Question: I am serializing objects to XML using 'System.Xml.Serialization' and this requires me to have parameterless constructors.
I am therefore trying to use Object Initialization Syntax to assign values to certain properties and then use the constructor logic to format these values as needs be before I serialize the objects to XML.
My problem is that the constructor runs before the properties are assigned their values. A simplified example is below:
'''
class Program
{
static void Main(string[] args)
{
Foo myFoo = new Foo() { HelloWorld = "Beer", HelloWorldAgain = "More beer" };
Console.WriteLine(myFoo.HelloWorld);
Console.WriteLine(myFoo.HelloWorldAgain);
Console.ReadLine();
}
}
public class Foo : Bar
{
public string HelloWorld { get; set; }
public Foo()
{
Console.WriteLine("Foo Was Initialized");
Console.WriteLine(HelloWorld);
}
}
public abstract class Bar
{
public string HelloWorldAgain { get; set; }
public Bar()
{
Console.WriteLine("Bar was initialized");
Console.WriteLine(HelloWorldAgain);
}
}
'''
This results in the following output:

As you can see the constructor logic runs, and then the properties are assigned values. I need this to work the other way around.
Is this possible?
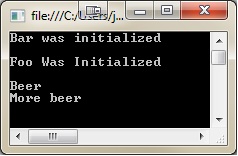
Answer: Serialization requires you to have a parameterless constructor, but does not limit you to that one constructor.
Keep the no-arg constructor for deserialization, but add another constructor that takes your values and does the required initialization when you need to instantiate the class in code.
Object initialization syntax is just shorthand for setting properties after construction.